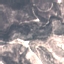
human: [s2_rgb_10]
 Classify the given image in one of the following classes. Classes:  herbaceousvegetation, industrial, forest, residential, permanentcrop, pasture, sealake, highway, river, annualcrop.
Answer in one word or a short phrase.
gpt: HerbaceousVegetation